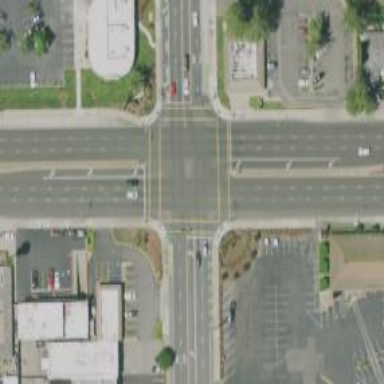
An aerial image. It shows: Solid stop line on the road.